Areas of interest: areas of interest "Hospital"
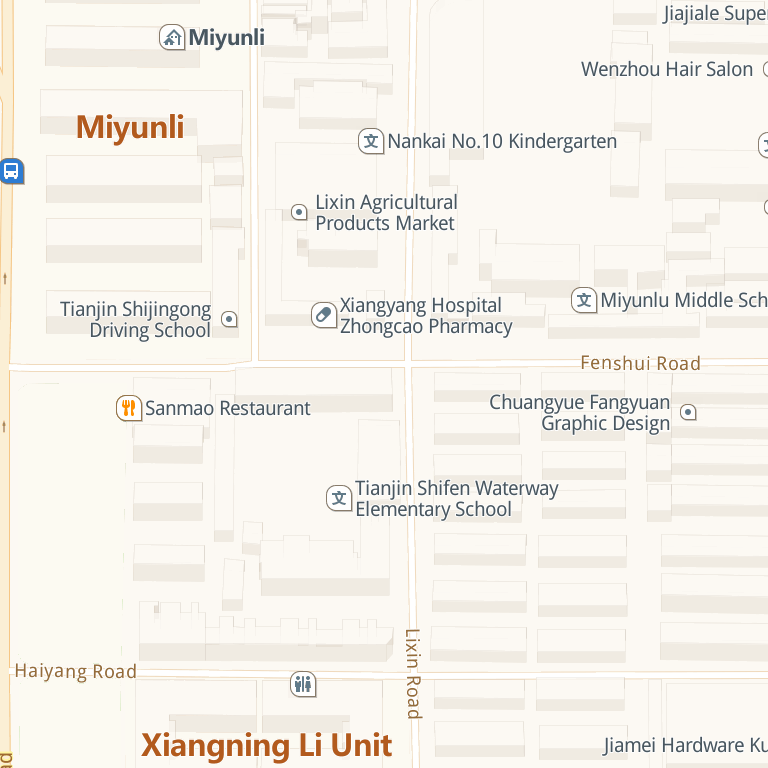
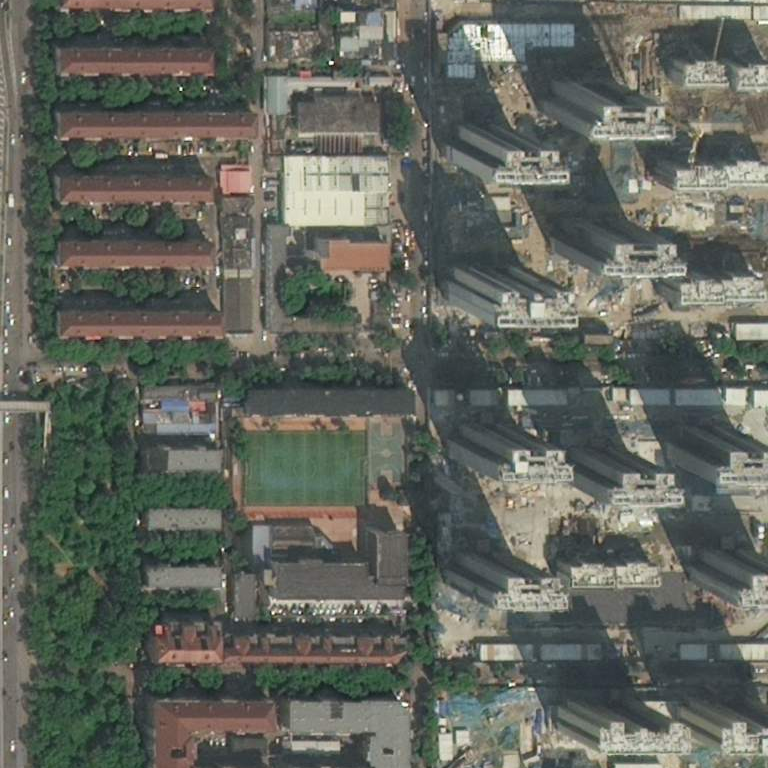